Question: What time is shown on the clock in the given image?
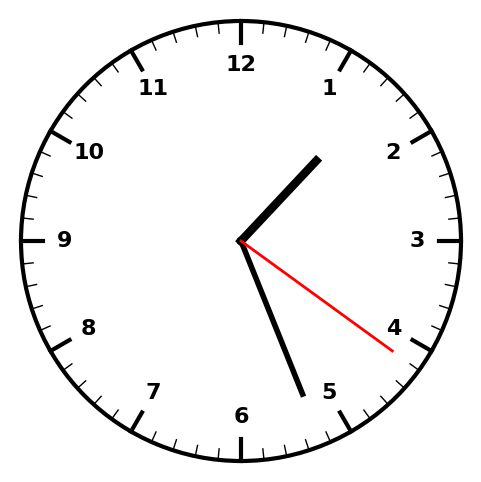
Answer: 01:26:21